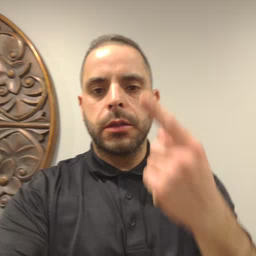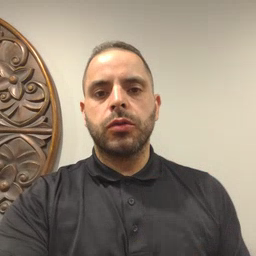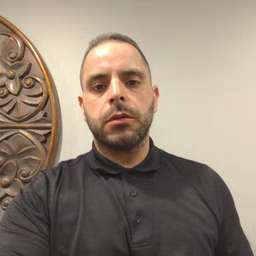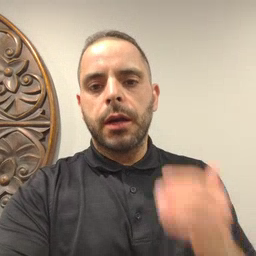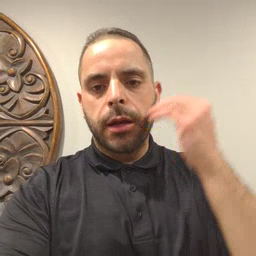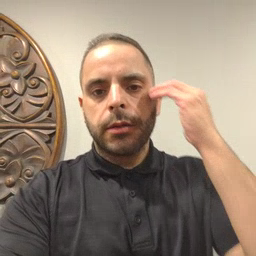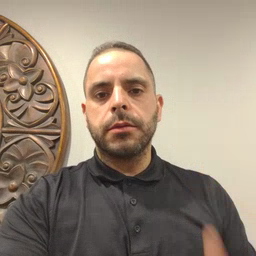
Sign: head